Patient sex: F
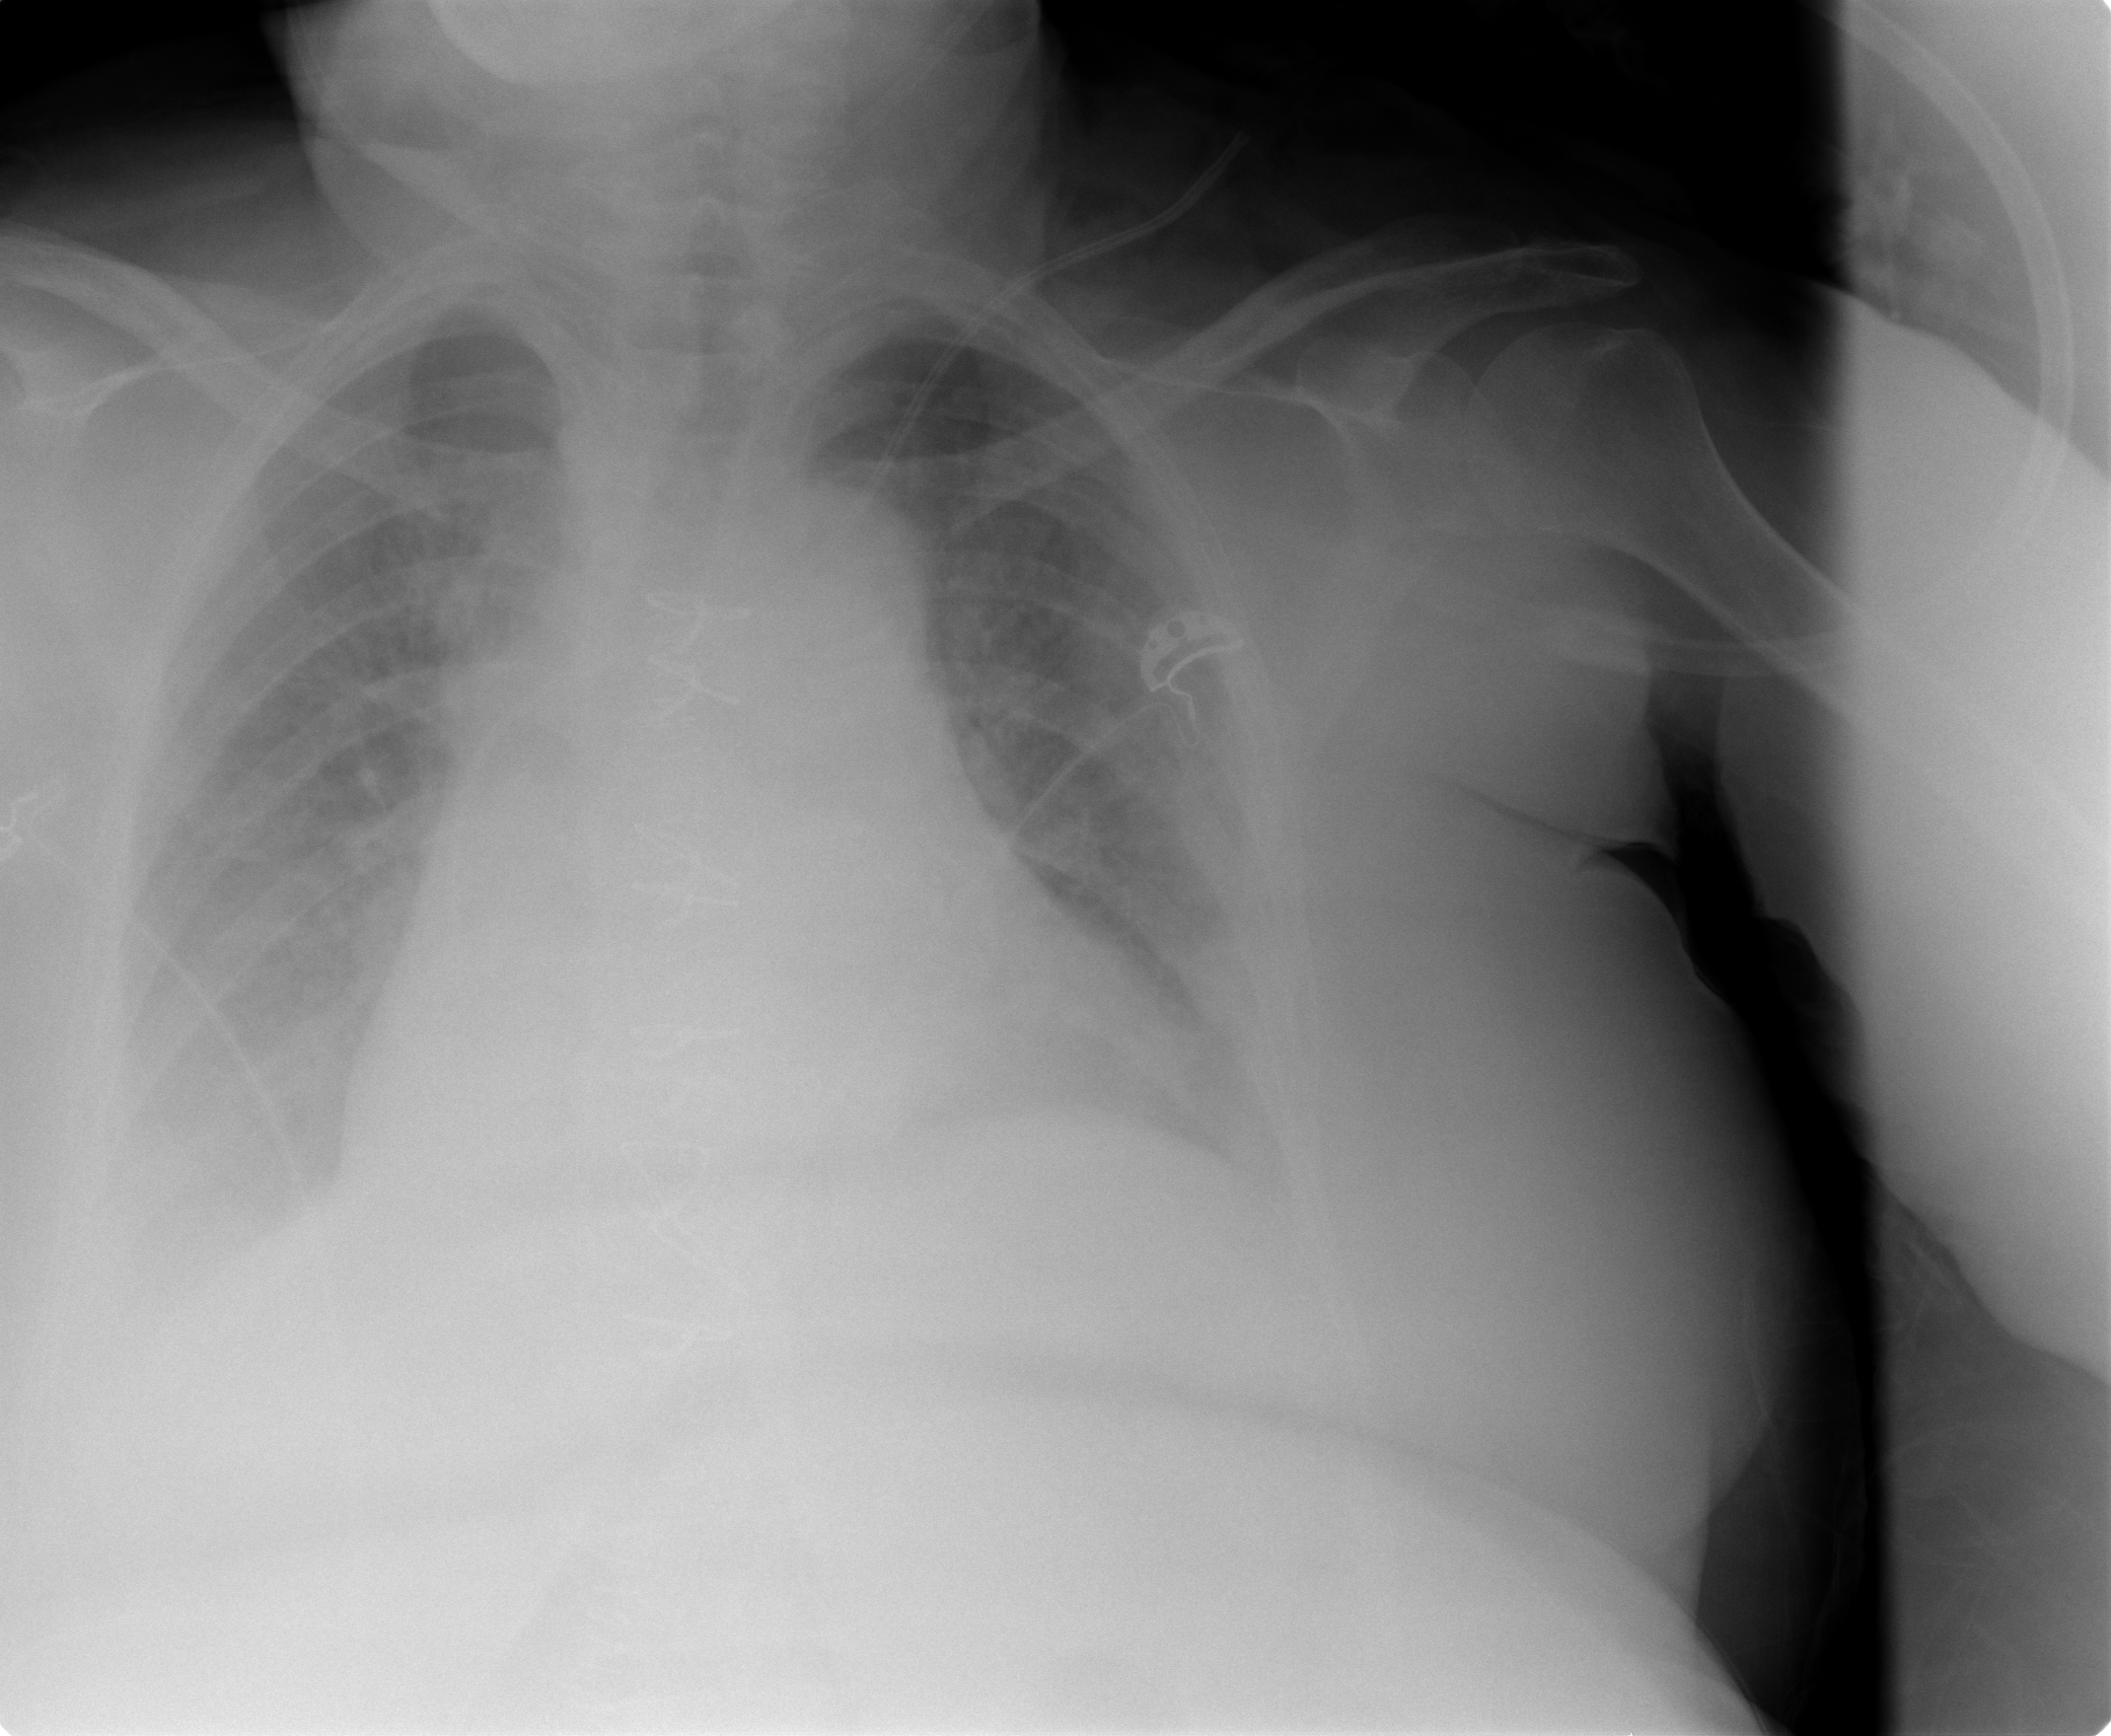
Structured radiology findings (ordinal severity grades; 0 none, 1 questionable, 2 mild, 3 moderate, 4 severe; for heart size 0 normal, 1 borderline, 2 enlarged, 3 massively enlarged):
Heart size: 2
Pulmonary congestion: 2
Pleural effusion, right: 3
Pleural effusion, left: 3
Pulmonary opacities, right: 0
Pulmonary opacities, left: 0
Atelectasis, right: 2
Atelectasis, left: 2